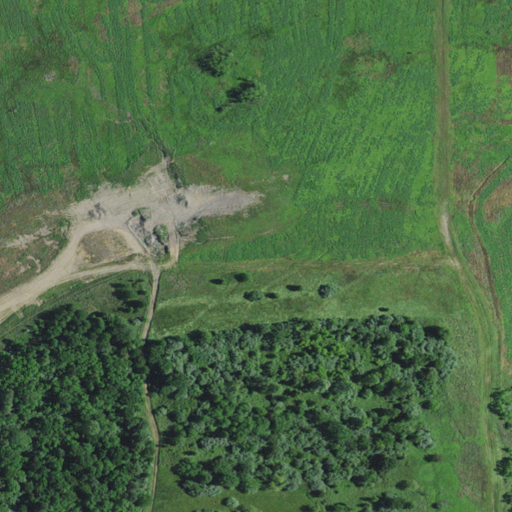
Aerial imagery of mountain in Kentucky named Cherry Hill containing pasture, mixed forest, grassland, deciduous forest, and evergreen forest